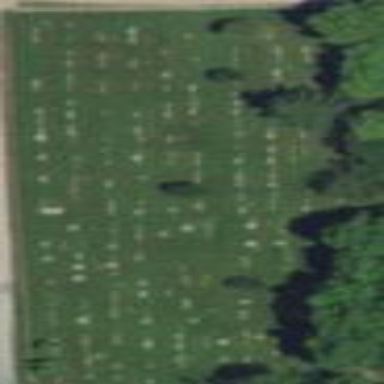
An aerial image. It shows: Cemetery.